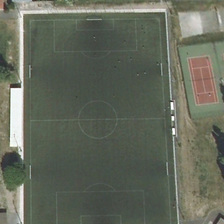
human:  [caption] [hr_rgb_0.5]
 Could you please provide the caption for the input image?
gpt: a football field is near several green trees and a tennis court .

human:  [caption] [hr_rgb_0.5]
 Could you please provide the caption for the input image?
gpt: a football field is near several green trees and a tennis court .

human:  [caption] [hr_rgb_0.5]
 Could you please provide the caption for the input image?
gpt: a football field is near several green trees and a tennis court .

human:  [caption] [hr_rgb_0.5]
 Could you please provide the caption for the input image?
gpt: a football field is near several green trees and a tennis court .

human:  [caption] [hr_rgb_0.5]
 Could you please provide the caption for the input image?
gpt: a football field is near several green trees and a tennis court .